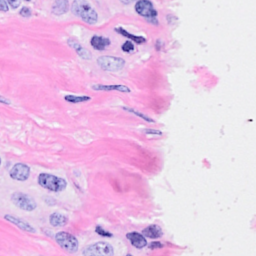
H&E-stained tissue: Breast